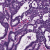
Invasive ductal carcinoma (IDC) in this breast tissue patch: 1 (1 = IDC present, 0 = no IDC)